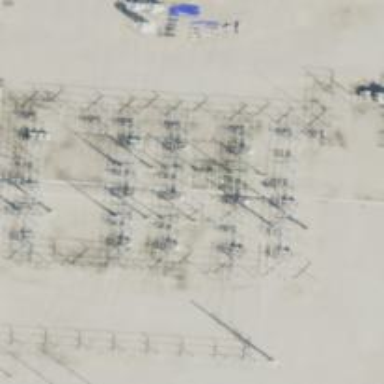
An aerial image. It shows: Switch for power supply.